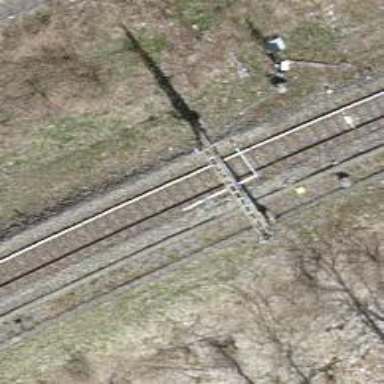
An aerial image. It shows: Single railway track with electrified contact line.